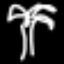
Label: palm tree